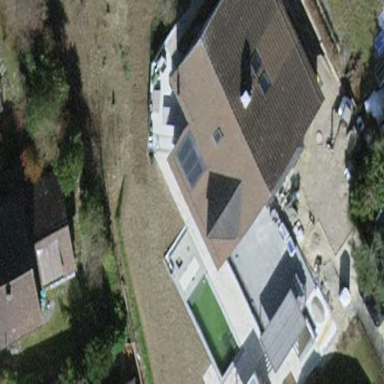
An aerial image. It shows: Detached building with gabled tile roof.